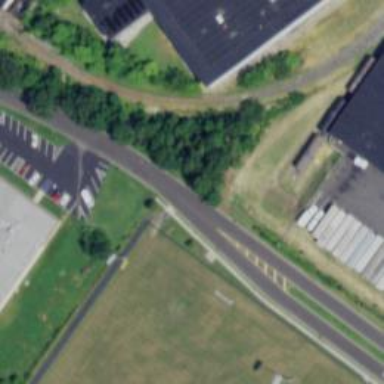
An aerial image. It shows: Footway.